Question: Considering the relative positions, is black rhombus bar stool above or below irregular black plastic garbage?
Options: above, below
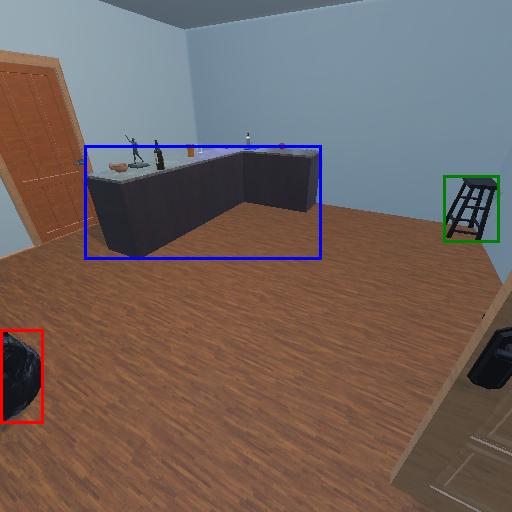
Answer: above